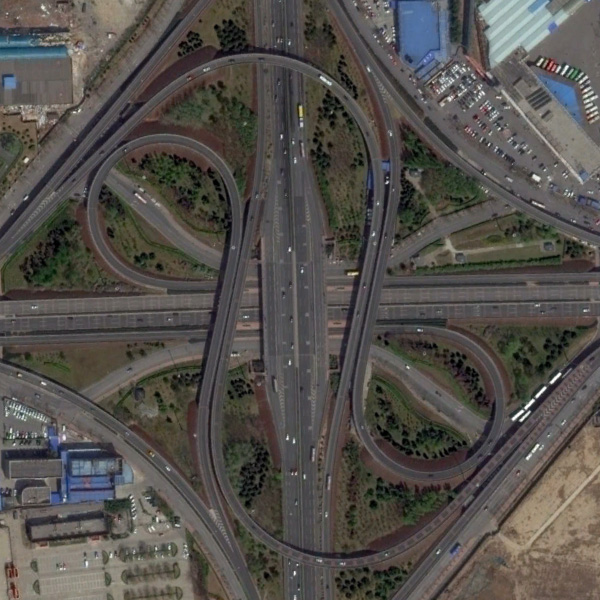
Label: Viaduct